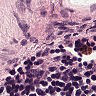
Metastatic tissue present: no